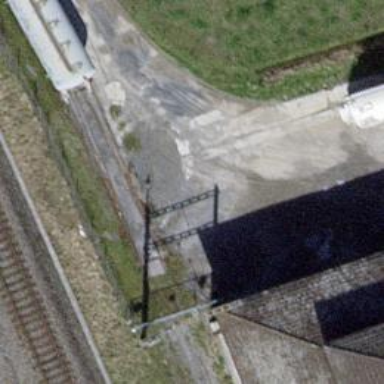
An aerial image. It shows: Railway switch.